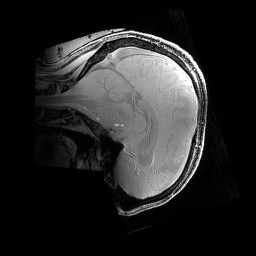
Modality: PDw
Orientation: sagittal
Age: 29
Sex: male
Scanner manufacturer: siemens
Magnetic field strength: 6.98 T
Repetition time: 1.38 s
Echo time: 0.00242 s